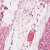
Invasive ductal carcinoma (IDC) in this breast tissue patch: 0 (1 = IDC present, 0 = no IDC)